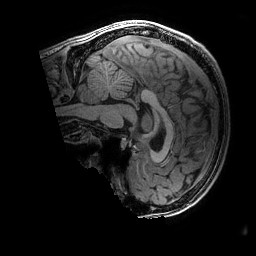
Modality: T1w
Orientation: sagittal
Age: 18
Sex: male
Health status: ill
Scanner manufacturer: ge
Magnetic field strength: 3 T
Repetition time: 0.007664 s
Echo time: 0.00342 s